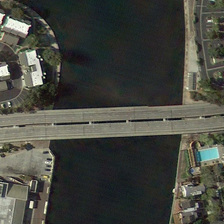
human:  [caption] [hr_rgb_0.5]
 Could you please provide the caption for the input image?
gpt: some buildings and green trees are in two sides of a river with two parallel bridges on it .

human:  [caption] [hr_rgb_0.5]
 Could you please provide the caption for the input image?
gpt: some buildings and green trees are in two sides of a river with two parallel bridges on it .

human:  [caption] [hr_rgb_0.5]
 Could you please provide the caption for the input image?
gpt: some buildings and green trees are in two sides of a river with two parallel bridges on it .

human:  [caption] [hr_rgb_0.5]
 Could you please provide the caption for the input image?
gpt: some buildings and green trees are in two sides of a river with two parallel bridges on it .

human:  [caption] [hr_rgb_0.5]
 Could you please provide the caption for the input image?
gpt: some buildings and green trees are in two sides of a river with two parallel bridges on it .